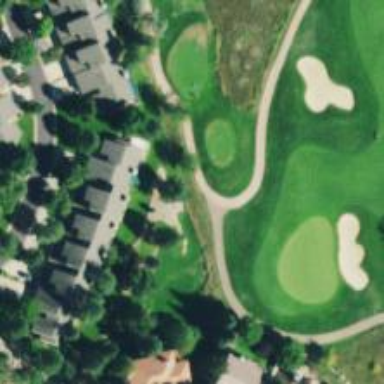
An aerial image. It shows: Golf cartpath that is also road path.